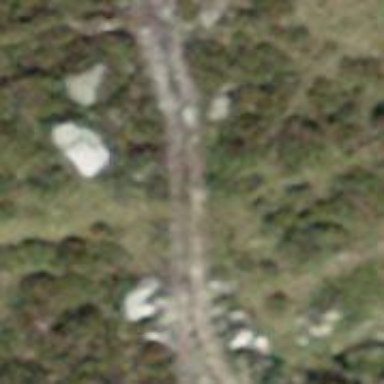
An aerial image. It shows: Track with grade5 tracktype.